Question: I know I can create new views by 'plugin.xml'. Also I can create new views by 'IPerpspectiveFactory.createInitialLayout(IPageLayout)' with code like
'''
layout.addView(ChatView.ID, IPageLayout.LEFT, 1.0f, editorArea);
'''
Is it possible to do the same from another view by command?
Also my view is not singleton, so I wish to create view copies.
Unfortunately, with code like
'''
HandlerUtil.getActiveWorkbenchWindow(event).getActivePage().showView(viewId);
'''
I have no ability to define view position within a layout. I woould like to pass all new views to layout folder.
I have modified the perspective code the following way:
'''
public void createInitialLayout(IPageLayout layout) {
String editorArea = layout.getEditorArea();
layout.addView(IConsoleConstants.ID_CONSOLE_VIEW, IPageLayout.BOTTOM, 0.75f, editorArea);
layout.addView(CoreSettingsView.ID, IPageLayout.LEFT, 0.25f, editorArea);
//layout.addView(ChatView.ID, IPageLayout.LEFT, 1.0f, editorArea);
IFolderLayout folder = layout.createFolder("chatfolder", IPageLayout.LEFT, 1.0f, editorArea);
folder.addPlaceholder(ChatView.ID);
}
'''
Commented line previously was causing that chat view appeared in the "main" region of perspective.
Now I changed it according to advices to have placeholder in the same place.
The code of handler's execute is follows:
'''
@Override
public Object execute(ExecutionEvent event) throws ExecutionException {
try {
ChatView chatView = (ChatView) HandlerUtil.getActiveWorkbenchWindow(event).getActivePage().showView(
ChatView.ID,
Integer.toString(counter++),
IWorkbenchPage.VIEW_ACTIVATE);
} catch (PartInitException e) {
e.printStackTrace();
}
return event;
}
'''
this causes new view appear, but they all appear in the same place as console view located. I.e. not that place it was appearing when positioned directly.
Why?
This is is picture about how it happens with placeholder. Red arrows show where new views actually appear if green button pressed. Blue arrow shows where views should appear and where it (one instance) actually appears if explicitly positioned in perspective:

The following worked:
'''
IFolderLayout folder = layout.createFolder("chatfolder", IPageLayout.LEFT, 1.0f, editorArea);
folder.addPlaceholder(ChatView.ID + ":*");
'''
Also I used 1.0f despite 0.95f is considered to be a maximum. If I use 0.95f then not full area is occupied.
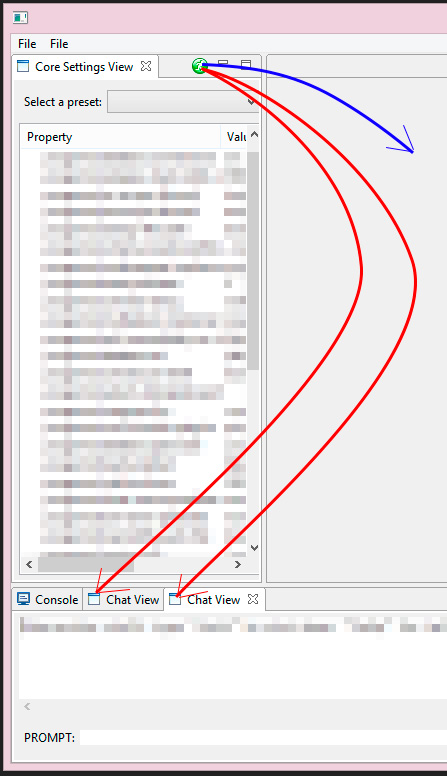
Answer: You add placeholders when you create your initial layout. After that, from other views, you just show the view you want to show. It will turn up in the placeholder for it.
<URL>